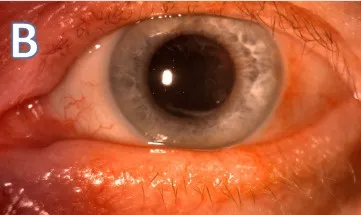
Skin and ocular findings in a patient with rosacea before treatment. . A and B: Rounded, notched, thickened, and telangiectatic eyelid margins.
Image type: ophthalmic_imaging (slit_lamp_photograph)